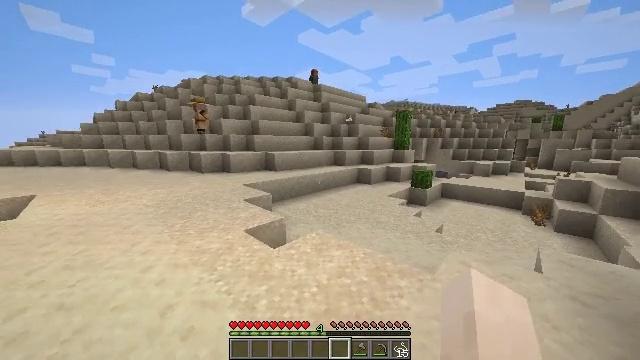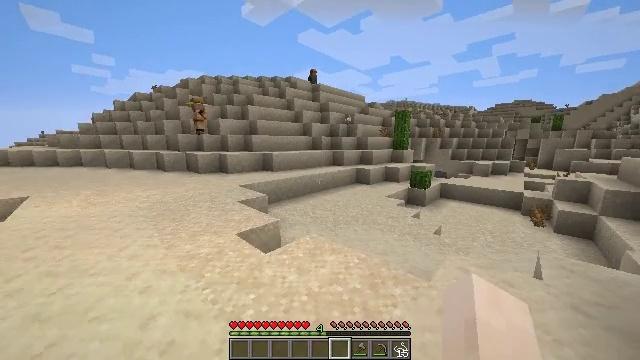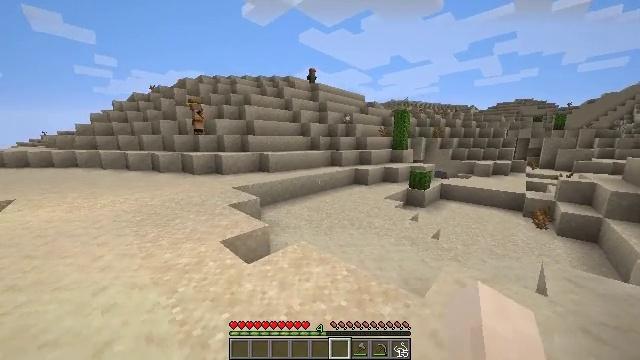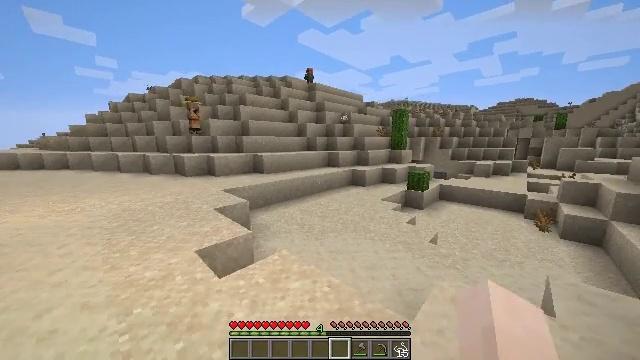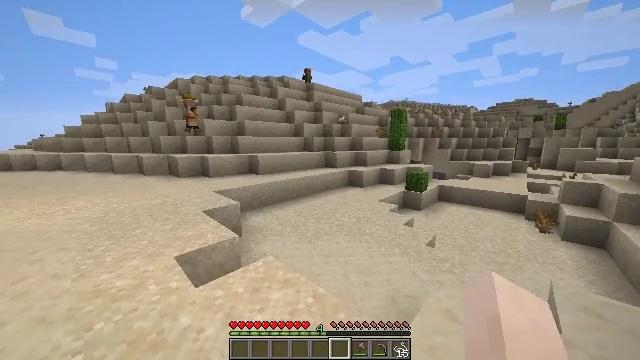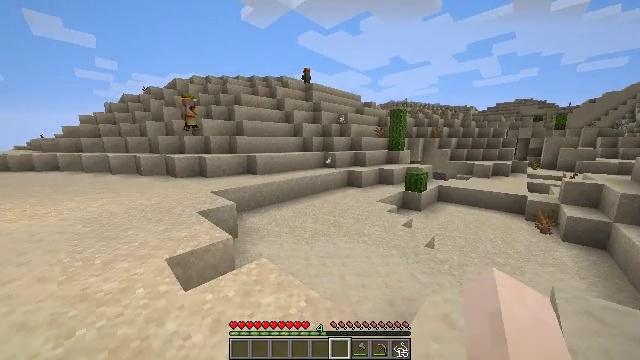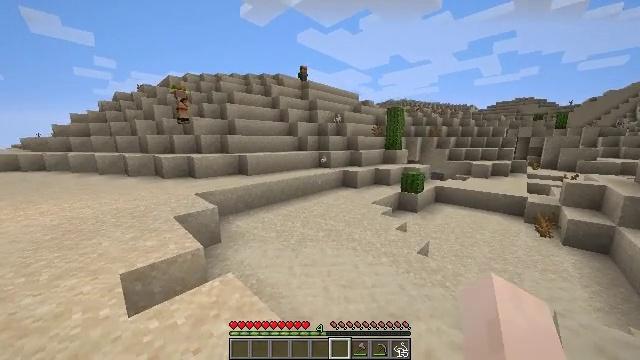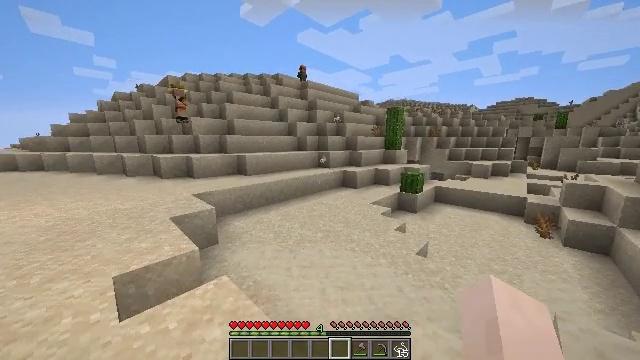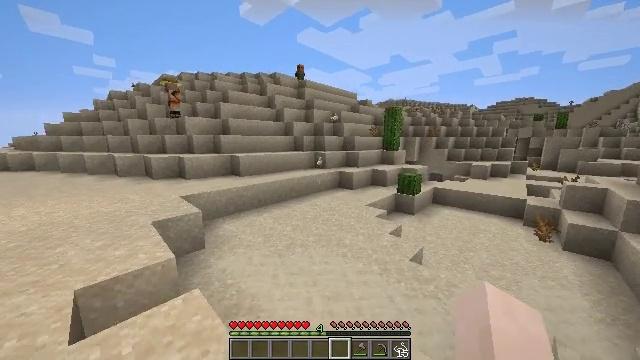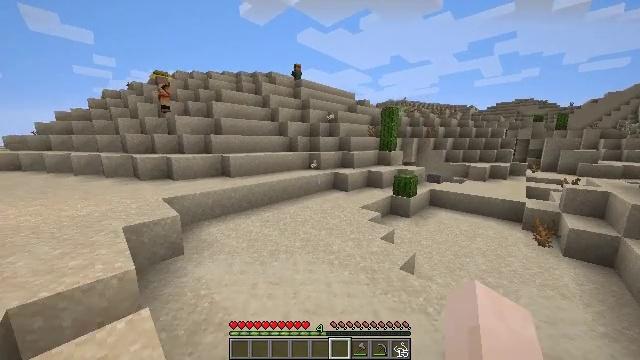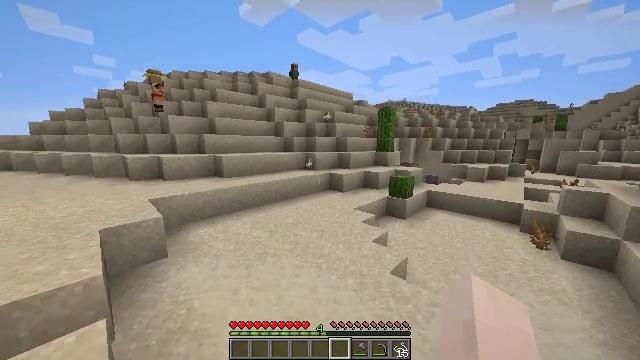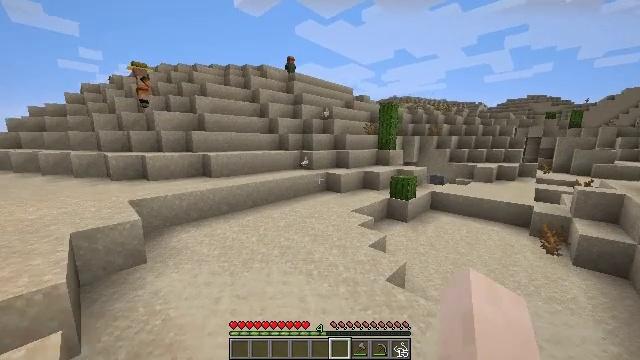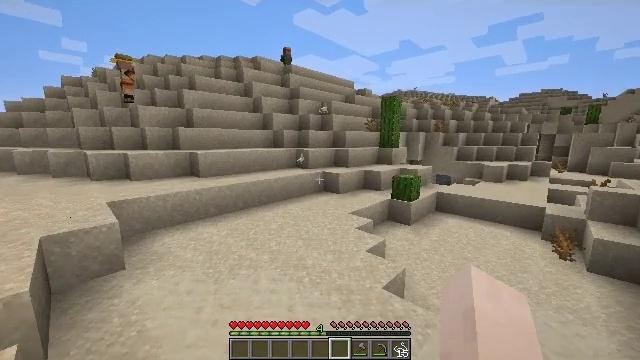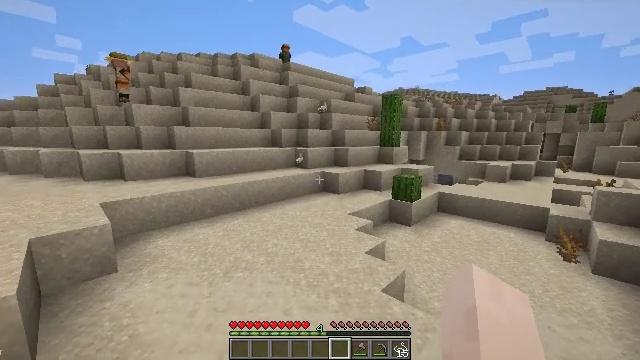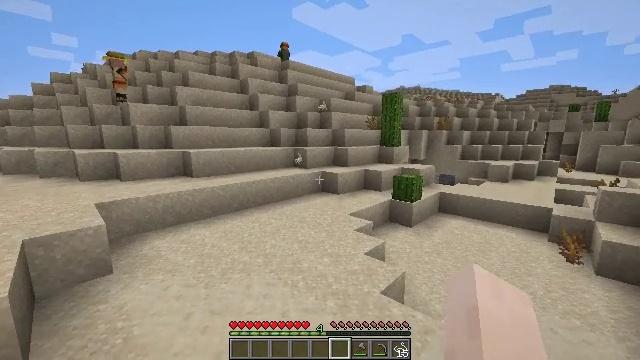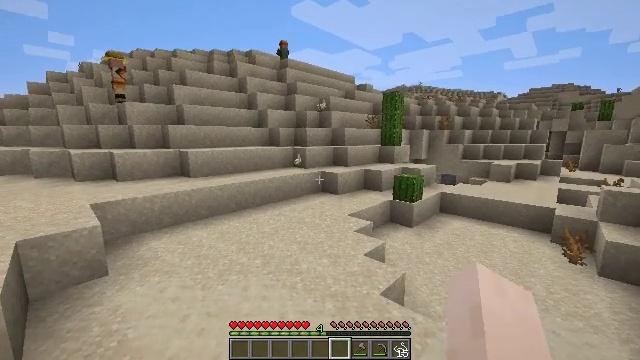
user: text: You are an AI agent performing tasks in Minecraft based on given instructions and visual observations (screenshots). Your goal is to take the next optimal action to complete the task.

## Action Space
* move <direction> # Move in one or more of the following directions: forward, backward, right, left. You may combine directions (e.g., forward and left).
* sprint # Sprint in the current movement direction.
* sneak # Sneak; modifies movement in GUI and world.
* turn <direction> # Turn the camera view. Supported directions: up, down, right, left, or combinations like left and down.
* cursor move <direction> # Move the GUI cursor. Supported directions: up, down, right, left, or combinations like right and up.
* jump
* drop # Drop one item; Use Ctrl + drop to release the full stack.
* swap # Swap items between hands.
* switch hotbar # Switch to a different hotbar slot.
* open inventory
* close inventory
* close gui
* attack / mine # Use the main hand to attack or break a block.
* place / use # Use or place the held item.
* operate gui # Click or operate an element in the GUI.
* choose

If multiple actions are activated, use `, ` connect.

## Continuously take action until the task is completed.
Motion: motion action
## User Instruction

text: Kill the rabbit.
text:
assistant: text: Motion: move forward and move right, sprint
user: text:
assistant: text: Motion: move forward and move right, sprint
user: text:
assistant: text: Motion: move forward and move right, sprint
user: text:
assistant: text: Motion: move forward and move right, sprint
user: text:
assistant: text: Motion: move forward and move right, sprint
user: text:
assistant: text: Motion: move forward and move right, sprint
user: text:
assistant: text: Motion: move forward and move right
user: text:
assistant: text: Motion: move forward and move right
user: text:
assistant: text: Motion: move forward and move right
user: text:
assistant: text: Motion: move right
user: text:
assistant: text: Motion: move right
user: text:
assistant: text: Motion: no_op
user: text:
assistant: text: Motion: no_op
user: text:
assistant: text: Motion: no_op
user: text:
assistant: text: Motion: no_op
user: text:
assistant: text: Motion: no_op
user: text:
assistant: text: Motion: no_op
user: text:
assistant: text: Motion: no_op
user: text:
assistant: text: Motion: move forward
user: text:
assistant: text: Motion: move forward
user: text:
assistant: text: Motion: move forward and move left, sprint
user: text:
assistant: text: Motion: move forward and move left, sprint, turn left
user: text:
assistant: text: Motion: move forward, sprint
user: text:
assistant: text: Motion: move forward, sprint
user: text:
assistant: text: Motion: move forward, sprint
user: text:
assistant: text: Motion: move forward, sprint
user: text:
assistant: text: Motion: move forward, sprint
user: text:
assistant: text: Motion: move forward, sprint, turn left and down
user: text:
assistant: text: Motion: move forward, sprint
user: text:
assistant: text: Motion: move forward, sprint